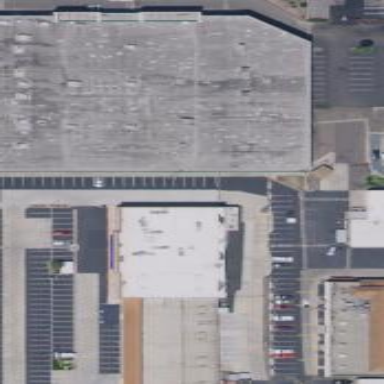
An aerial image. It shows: Retail area.